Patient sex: F
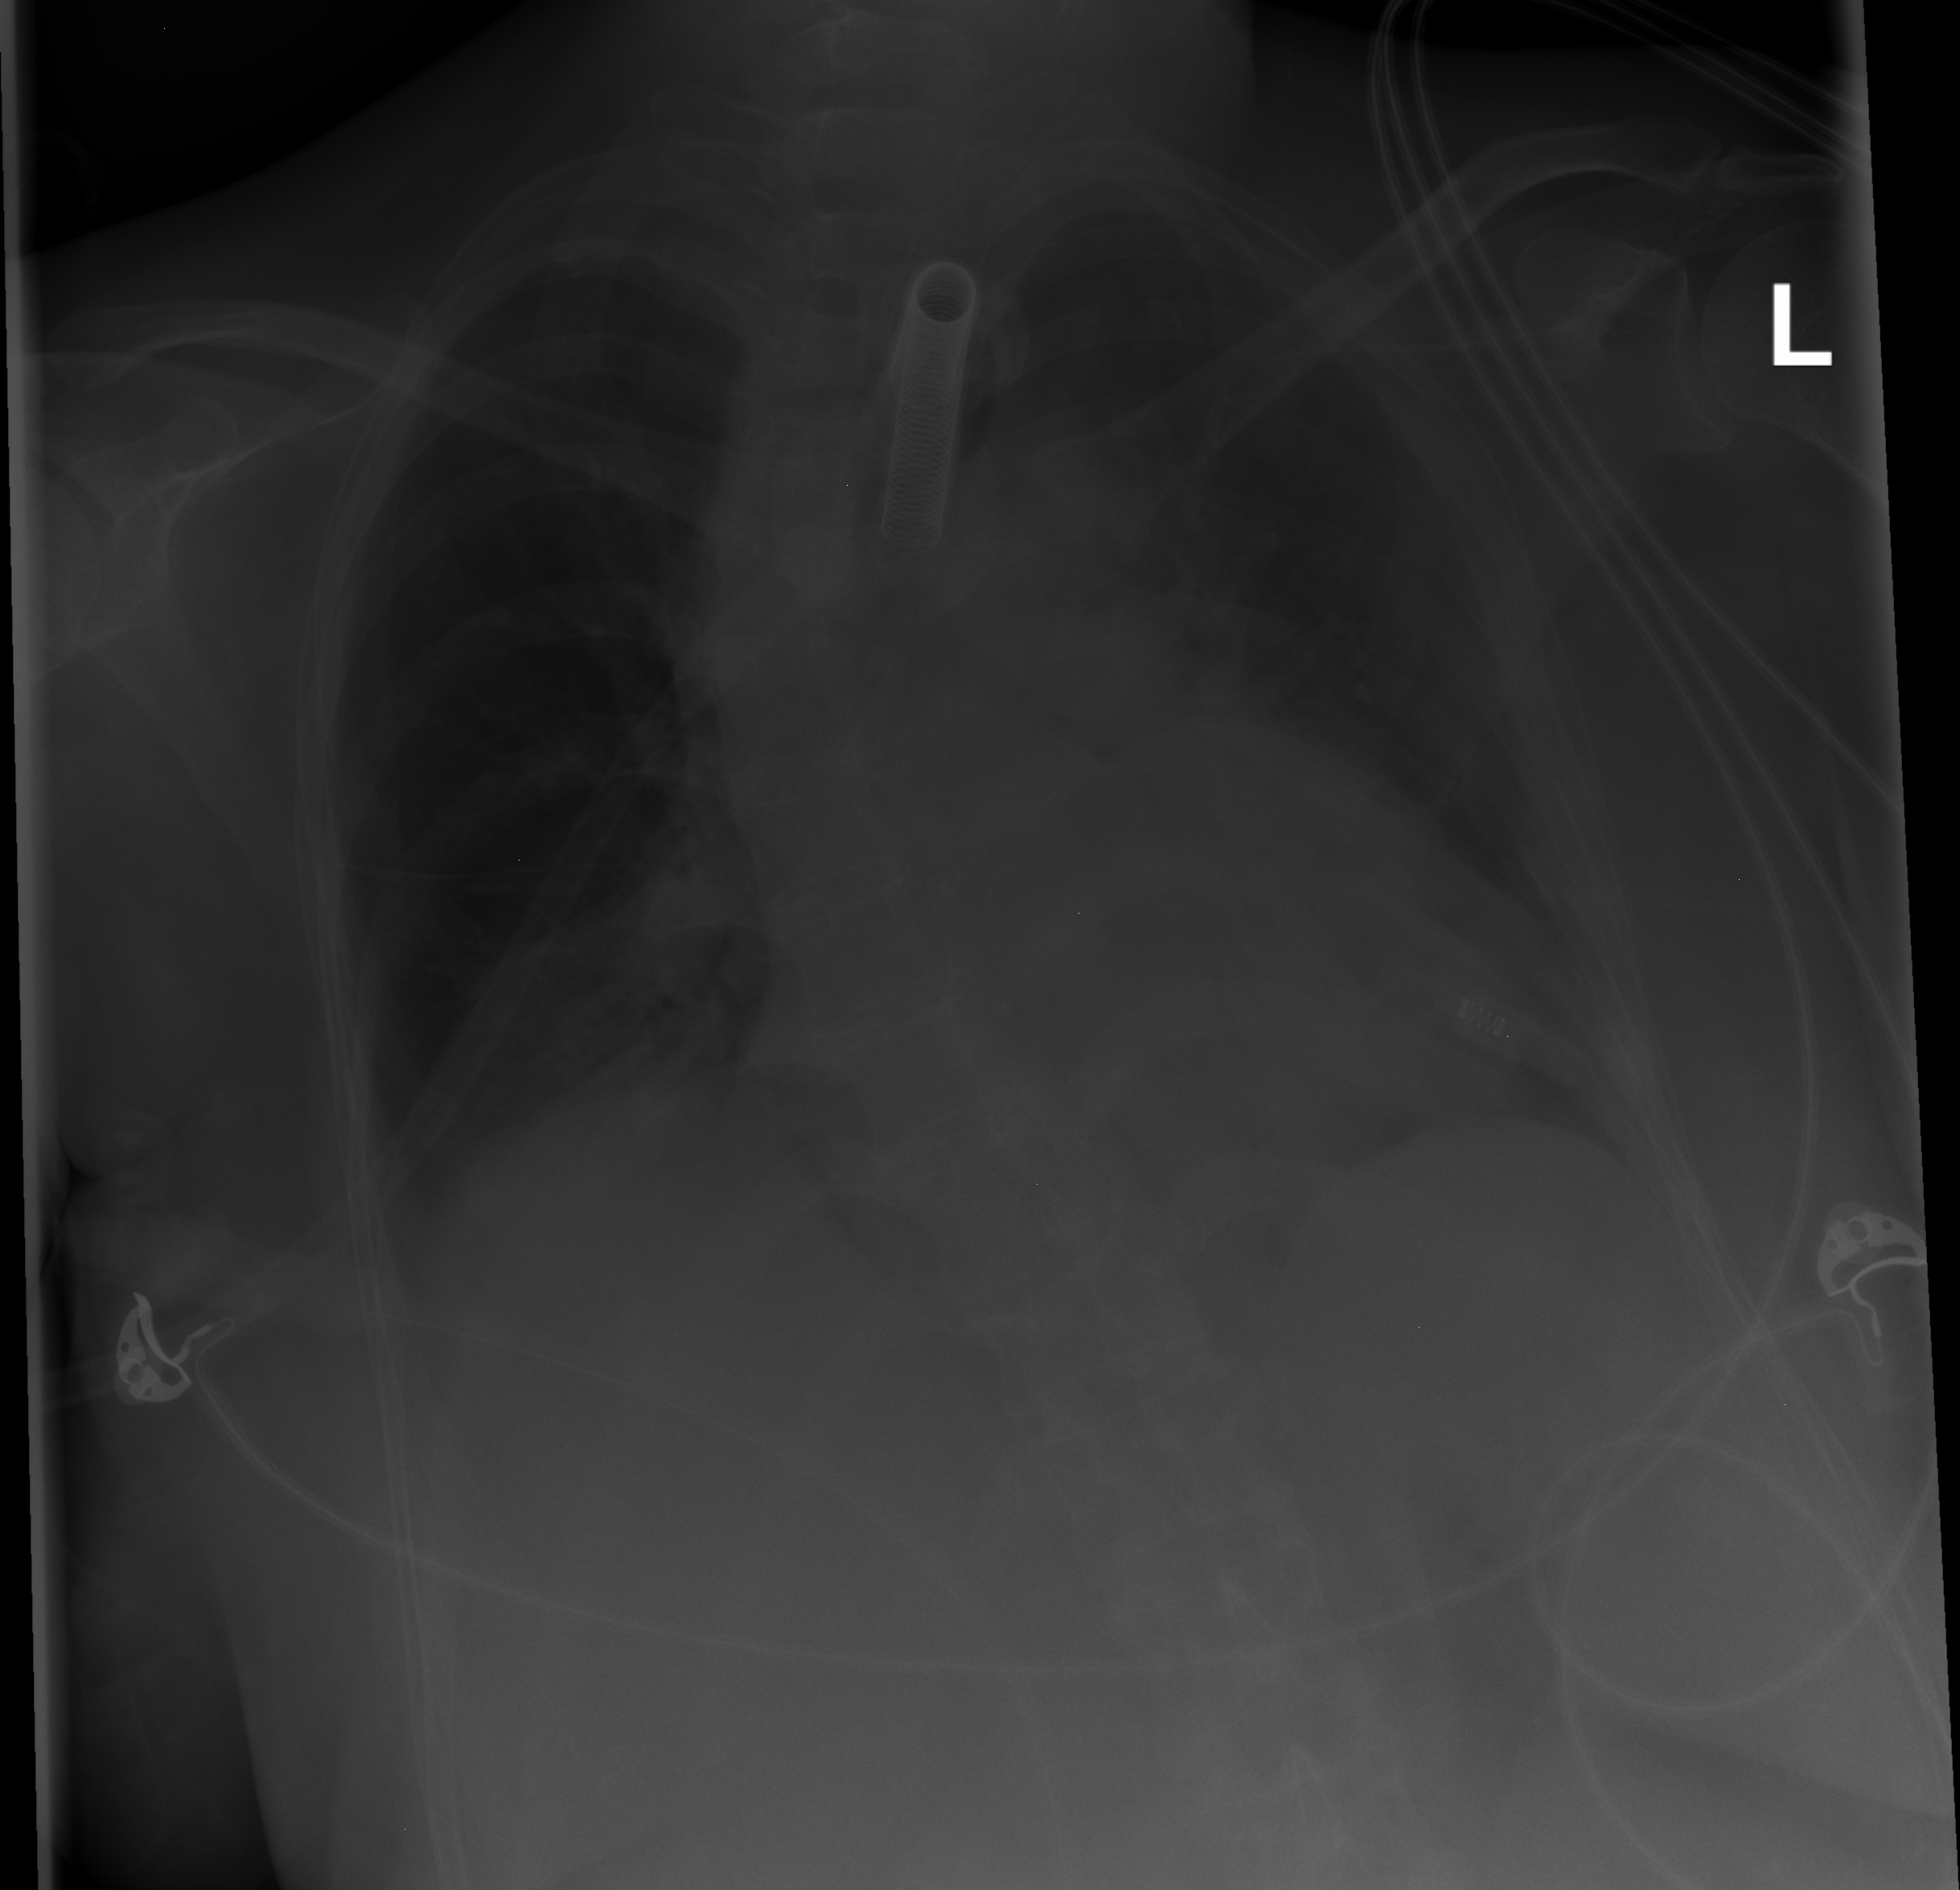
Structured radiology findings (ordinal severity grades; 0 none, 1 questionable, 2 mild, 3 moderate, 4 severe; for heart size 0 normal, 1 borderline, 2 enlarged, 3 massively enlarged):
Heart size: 1
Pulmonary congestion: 2
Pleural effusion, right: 0
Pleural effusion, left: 0
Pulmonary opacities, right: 2
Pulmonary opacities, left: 0
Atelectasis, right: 2
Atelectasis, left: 2